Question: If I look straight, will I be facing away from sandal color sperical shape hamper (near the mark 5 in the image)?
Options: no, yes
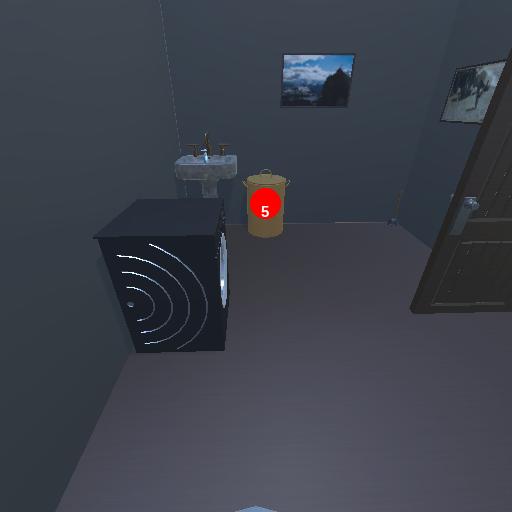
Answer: no